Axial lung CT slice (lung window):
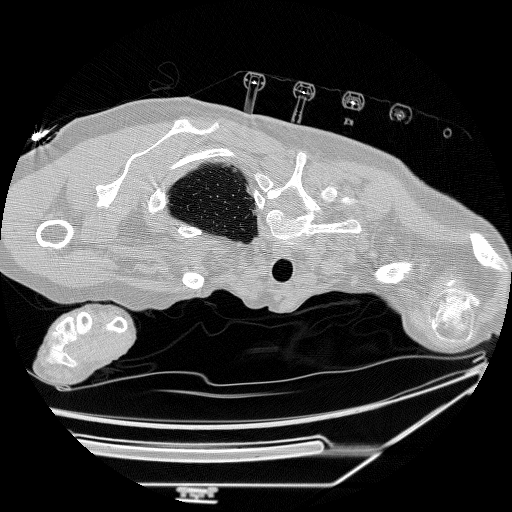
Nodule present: no